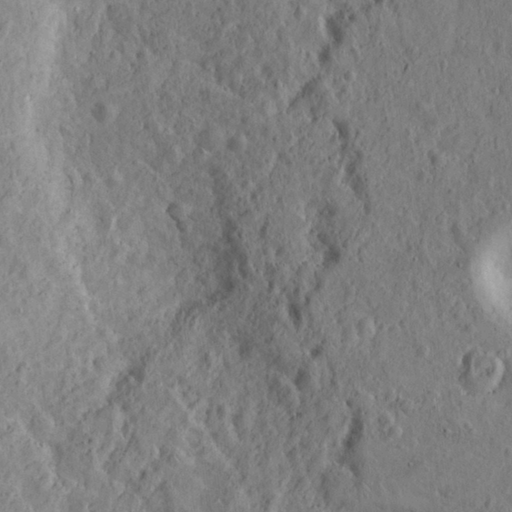
Objects detected: cone